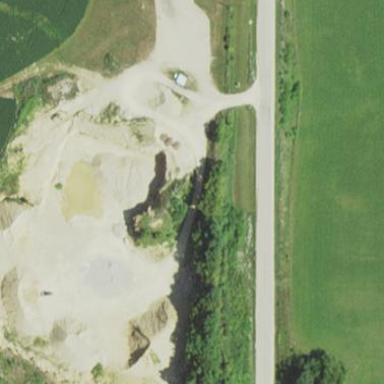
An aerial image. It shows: Quarry area.